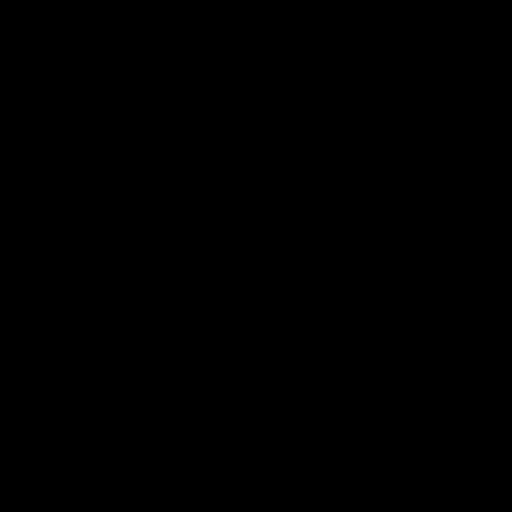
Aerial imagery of valley in Florida named East Head containing woody wetlands and evergreen forest